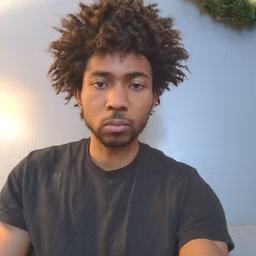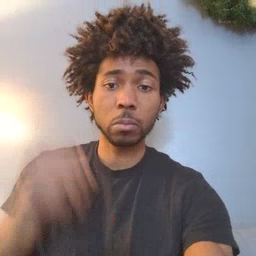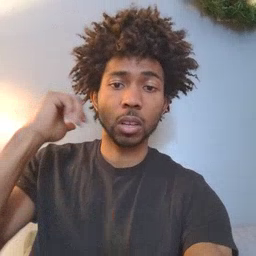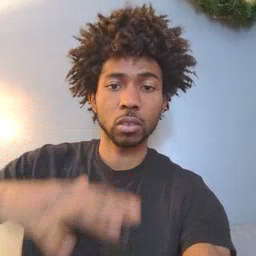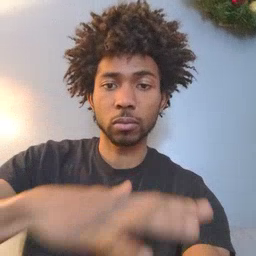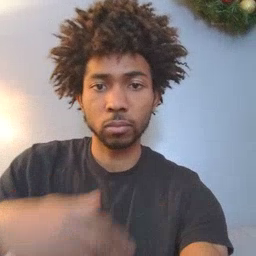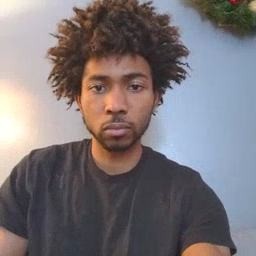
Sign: backyard